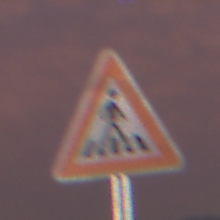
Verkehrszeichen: FussgaengerueberwegLinks
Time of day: SunriseSunset
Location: Outdoor (Urban)
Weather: PartlyCloudy
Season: NotSpecified
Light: Artificial